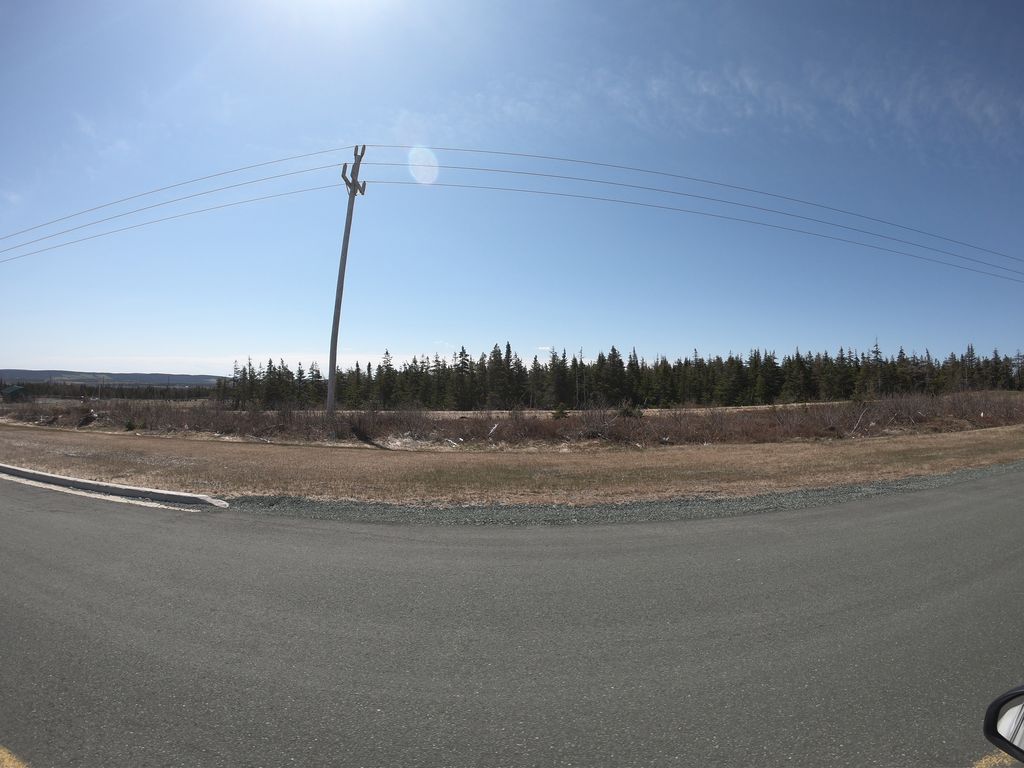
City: st_johns